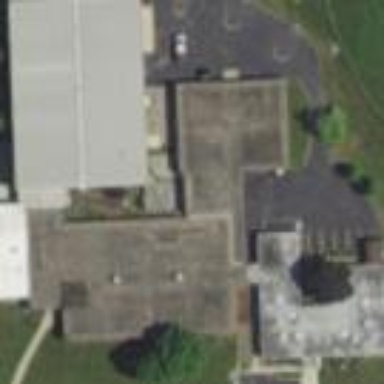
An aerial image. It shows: School building with school amenities.